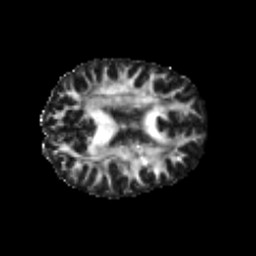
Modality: FA
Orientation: axial
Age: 21
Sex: female
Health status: healthy
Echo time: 0.074 s